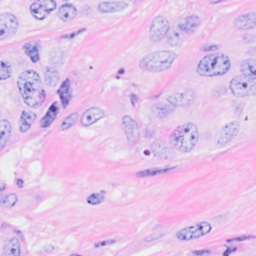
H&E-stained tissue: Breast